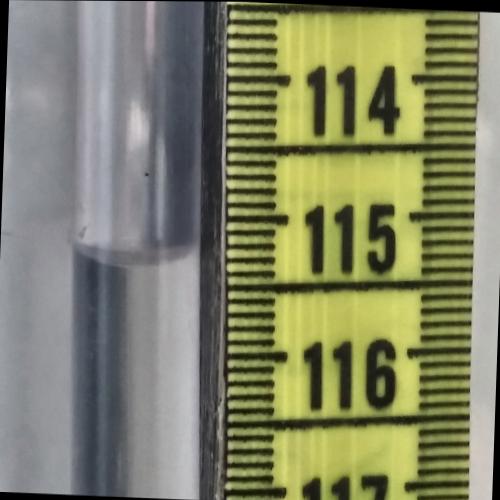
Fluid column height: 115.3 cm